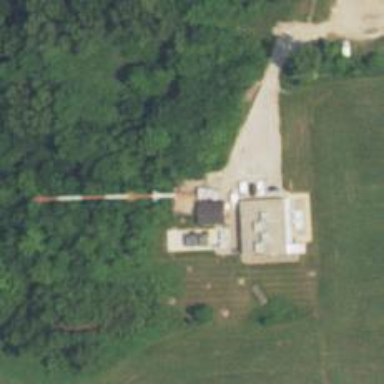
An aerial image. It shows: Mast tower used for communication.